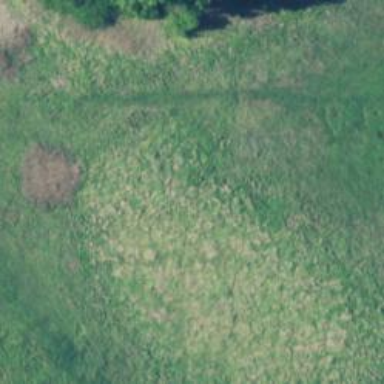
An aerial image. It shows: Swamp in wetland area.